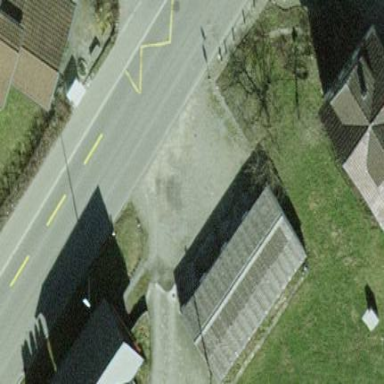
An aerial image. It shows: Group of garages.